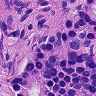
Metastatic tissue present: yes